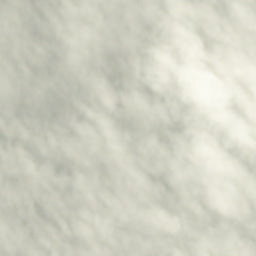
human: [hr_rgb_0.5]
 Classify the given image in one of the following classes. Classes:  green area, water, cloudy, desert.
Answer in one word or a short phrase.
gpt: cloudy